Question: Hi is there a way to resize one widget before another in a layout? For example, when I resize the window, I want one of the widgets to resize to zero first before resizing the other widget.
Here is what I have so far:
'''
from PySide2 import QtCore, QtWidgets, QtGui
class TestWindow(QtWidgets.QMainWindow):
def __init__(self):
super(TestWindow, self).__init__()
wgt = QtWidgets.QWidget(self)
mainLayout = QtWidgets.QHBoxLayout()
wgt.setLayout(mainLayout)
self.setWindowTitle("Test")
l = QtWidgets.QFrame()
r = QtWidgets.QFrame()
l.setStyleSheet("background-color: blue;")
r.setStyleSheet("background-color: green;")
mainLayout.addWidget(l)
mainLayout.addWidget(r)
self.setCentralWidget(wgt)
app = QtWidgets.QApplication()
x = TestWindow()
x.show()
app.exec_()
'''
Here are some pictures showing what I want:
Green disappears first, then blue

So in this example, I want the green box to get smaller first, before the blue one does when I resize the main window. How do I achieve this in QT?
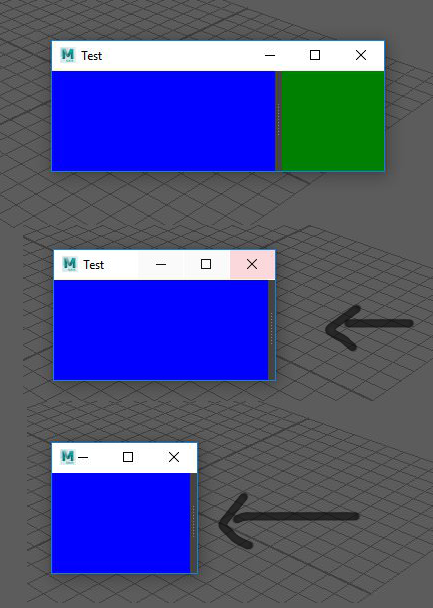
Answer: I found a workaround for this. I decided to use a splitter for this solution.
'''
class TitleSplitter(QtWidgets.QSplitter):
def __init__(self):
super(TitleSplitter, self).__init__()
self.setStyleSheet("::handle {background-color: transparent}")
self.setHandleWidth(0)
def resizeEvent(self, event):
""" Restrain the size """
if self.count() > 1:
w = self.widget(0).sizeHint().width()
self.setSizes([w, self.width()-w])
return super(TitleSplitter, self).resizeEvent(event)
def addWidget(self, *args, **kwargs):
""" Hide splitters when widgets added """
super(TitleSplitter, self).addWidget(*args, **kwargs)
self.hideHandles()
def hideHandles(self):
""" Hide our splitters """
for i in range(self.count()):
handle = self.handle(i)
handle.setEnabled(False)
handle.setCursor(QtCore.Qt.ArrowCursor)
handle.setAttribute(QtCore.Qt.WA_TransparentForMouseEvents)
'''
Usage:
'''
split = TitleSplitter()
l = QtWidgets.QFrame()
r = QtWidgets.QFrame()
l.setStyleSheet("background-color: blue;")
r.setStyleSheet("background-color: green;")
split.addWidget(l)
split.addWidget(r)
'''
It only works if you have 2 widgets added. Ideally I would probably use a layout for this, but this works well enough for me.